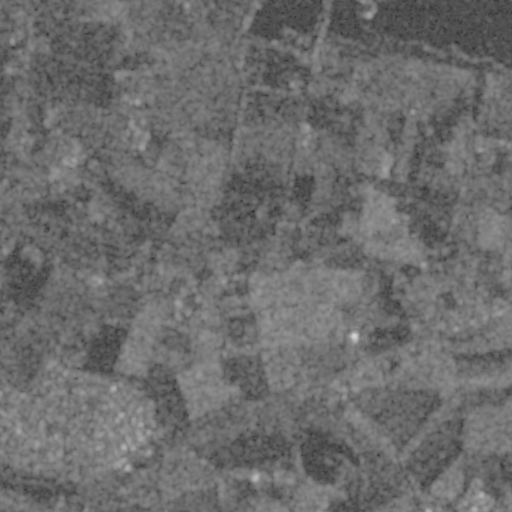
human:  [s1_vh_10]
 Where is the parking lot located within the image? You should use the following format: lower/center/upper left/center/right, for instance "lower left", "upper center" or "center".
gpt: The parking lot is located in the lower left of the image.
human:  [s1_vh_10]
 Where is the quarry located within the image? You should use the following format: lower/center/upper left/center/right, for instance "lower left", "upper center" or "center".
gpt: The quarry is located in the upper right of the image.
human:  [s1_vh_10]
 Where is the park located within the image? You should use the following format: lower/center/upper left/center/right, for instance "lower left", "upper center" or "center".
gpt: There is no park in the image.

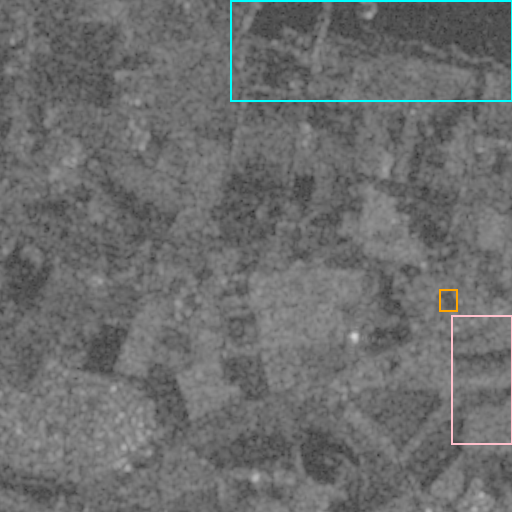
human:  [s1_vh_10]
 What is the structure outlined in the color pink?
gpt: The structure outlined in pink is a crop field.
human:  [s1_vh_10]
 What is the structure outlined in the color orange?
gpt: The structure outlined in orange is a park.
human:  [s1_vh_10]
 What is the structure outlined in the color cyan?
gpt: The structure outlined in cyan is a quarry.
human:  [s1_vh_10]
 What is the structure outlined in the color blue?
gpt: There is no blue outline.